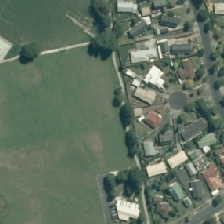
Land cover: urban_parkland